Interaction volume radius: 10 \u00c5
Interaction volume height: 15 \u00c5
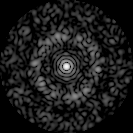
Disorder parameter: 0.8504